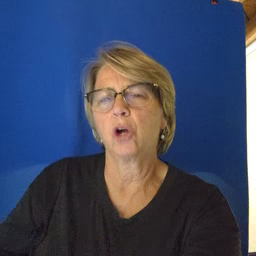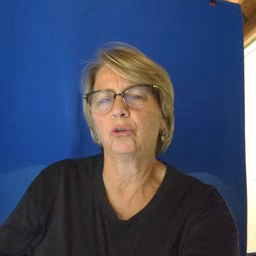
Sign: hungry